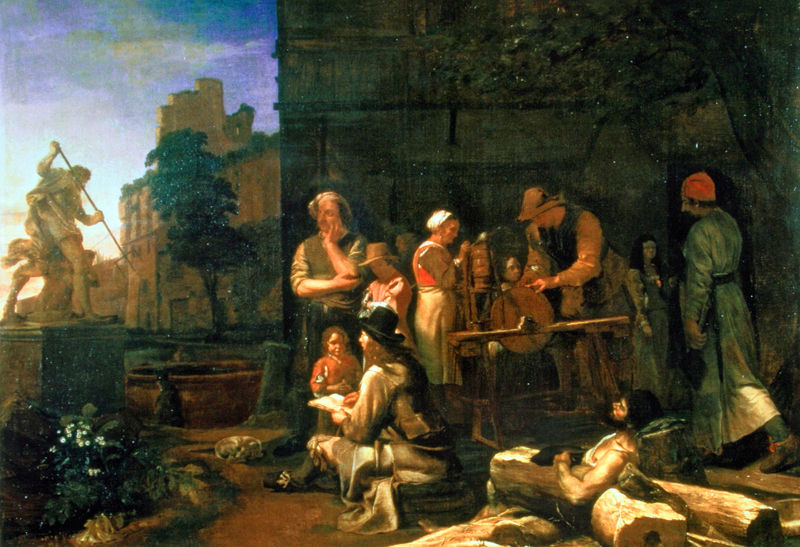
Titel: Ein Maler zeichnet den Neptunbrunnen von Bernini aus der Villa Montalto in Rom
Künstler: Michael Sweerts
Standort: Rotterdam
Institution: Museum Boijmans Van Beuningen
Schlagwörter: baum, blau, gemälde, gruppe, himmel, körper, laub, mann, schatten, schlaf, weiß, wolken, frauen, grün, menschen, ocker, stadt, blumen, frau, geste, holz, hut, hüte, licht, männer, orange, schwarz, szene, gebäude, haus, hund, rot, tuch, haube, leute, malerei, menge, kappe, mütze, wand, architektur, dienerin, stehen, stein, steine, öl, erde, natur, stamm, busch, büsche, gebüsch, sonne, sträucher, boden, sitzend, familie, kind, schleifen, renaissance, scheitel, arbeit, brunnen, genre, kinder, rund, schuppen, skulptur, statue, magd, sommer, ecke, liegen, ruhen, schlafen, genremalerei, italien, schuhe, arbeiten, dorf, mauer, wolkenlos, rast, platz, arbeiter, rad, stämme, architecture, blue, hat, men, people, red, white, black, figures, green, painting, sitting, woman, yellow, muskeln, maler, flowers, brown, wooden, socke, plastik, podest, nachdenklich, nachdenken, ruine, antike, buch, denken, denkmal, ruinen, handwerk, handwerker, säge, werkstatt, wood, zeichnen, teufel, clouds, life, man, sky, stone, tree, building, trees, menschengruppe, boy, child, achse, kin, speer, light, plants, ruins, hats, beard, ausruhen, hol, weben, nabe, zeichner, drache, monument, sculpture, dead, children, scene, standbild, heiliger georg, peasants, fraune, bauwerk, city, háuser, spolien, art, artist, menschn, martin, messerschleifer, schleifer, schleifstein, mill, timber, book, türke, osmane, rün, resting, sleeping, work, working, kids, orient, neptun, brunnenfigur, worker, báume, standing, lie, siesta, wheel, workers, turban, mittagspause, vagabund, scherenschleifer, weapon, gewandgesichter, pflanzeg, st. geror, community, trade, basin, spear, tired, spinning, logs, think, lumber, writer, craft, sketching, red hat, spinning wheel, stein baum, fez, carpenter, old english, grinding, grindstone, sharpening, black hat, children#, worl